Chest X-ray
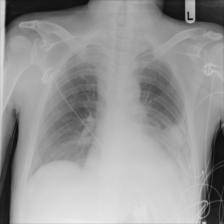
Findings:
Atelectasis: negative
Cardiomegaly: negative
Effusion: positive
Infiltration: negative
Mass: negative
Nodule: negative
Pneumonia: negative
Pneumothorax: negative
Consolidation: negative
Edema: negative
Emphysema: negative
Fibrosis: negative
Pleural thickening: negative
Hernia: negative